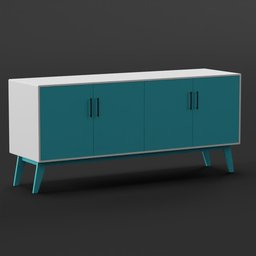
Label: furniture